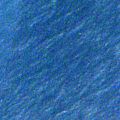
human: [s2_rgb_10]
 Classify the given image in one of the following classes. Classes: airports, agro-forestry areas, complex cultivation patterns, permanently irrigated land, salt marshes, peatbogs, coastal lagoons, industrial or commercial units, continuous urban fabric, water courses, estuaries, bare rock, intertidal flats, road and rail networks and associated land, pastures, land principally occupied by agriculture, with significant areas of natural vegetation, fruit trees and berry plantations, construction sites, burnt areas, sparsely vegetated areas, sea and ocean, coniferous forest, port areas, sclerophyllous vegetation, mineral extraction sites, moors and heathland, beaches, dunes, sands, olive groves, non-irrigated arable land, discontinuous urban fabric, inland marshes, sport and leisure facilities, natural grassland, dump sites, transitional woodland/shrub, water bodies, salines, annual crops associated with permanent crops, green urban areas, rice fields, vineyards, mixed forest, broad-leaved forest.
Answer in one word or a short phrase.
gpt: sea and ocean